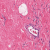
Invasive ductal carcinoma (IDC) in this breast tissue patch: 0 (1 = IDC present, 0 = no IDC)